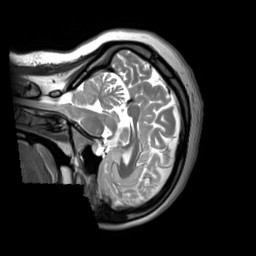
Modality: T2w
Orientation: sagittal
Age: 35
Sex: female
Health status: ill
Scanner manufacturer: siemens
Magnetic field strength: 3 T
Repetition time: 2.8 s
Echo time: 0.326 s